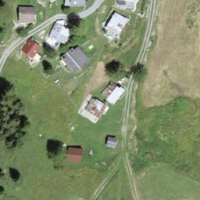
EUNIS habitat code: 23
Species observed at this site:
Fagus sylvatica